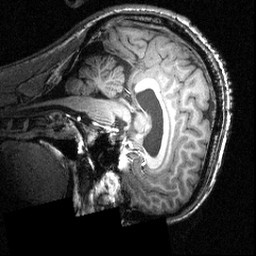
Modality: T1w
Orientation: sagittal
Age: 21
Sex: male
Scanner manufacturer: siemens
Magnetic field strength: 3.951 T
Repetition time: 1.5 s
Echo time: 0.00335 s